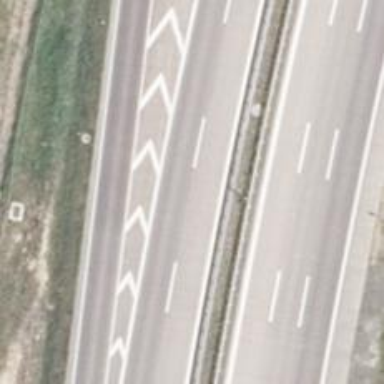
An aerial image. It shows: Motorway with concrete surface.